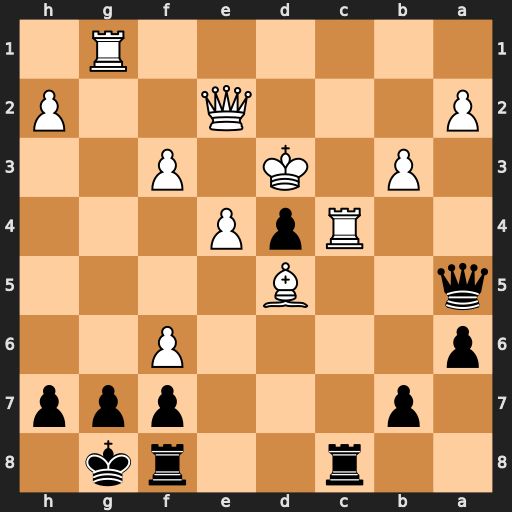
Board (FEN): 2r2rk1/1p3ppp/p4P2/q2B4/2RpP3/1P1K1P2/P3Q2P/6R1
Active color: b
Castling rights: -
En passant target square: -
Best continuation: Rxc4 Qd2 Rc3+